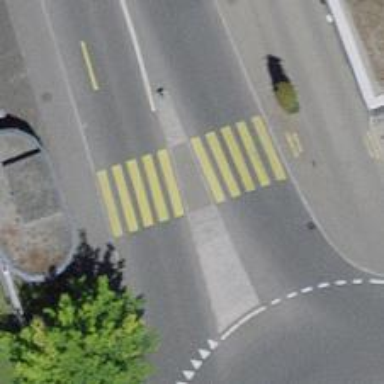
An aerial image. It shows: Uncontrolled road crossing with pedestrian island.